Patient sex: M
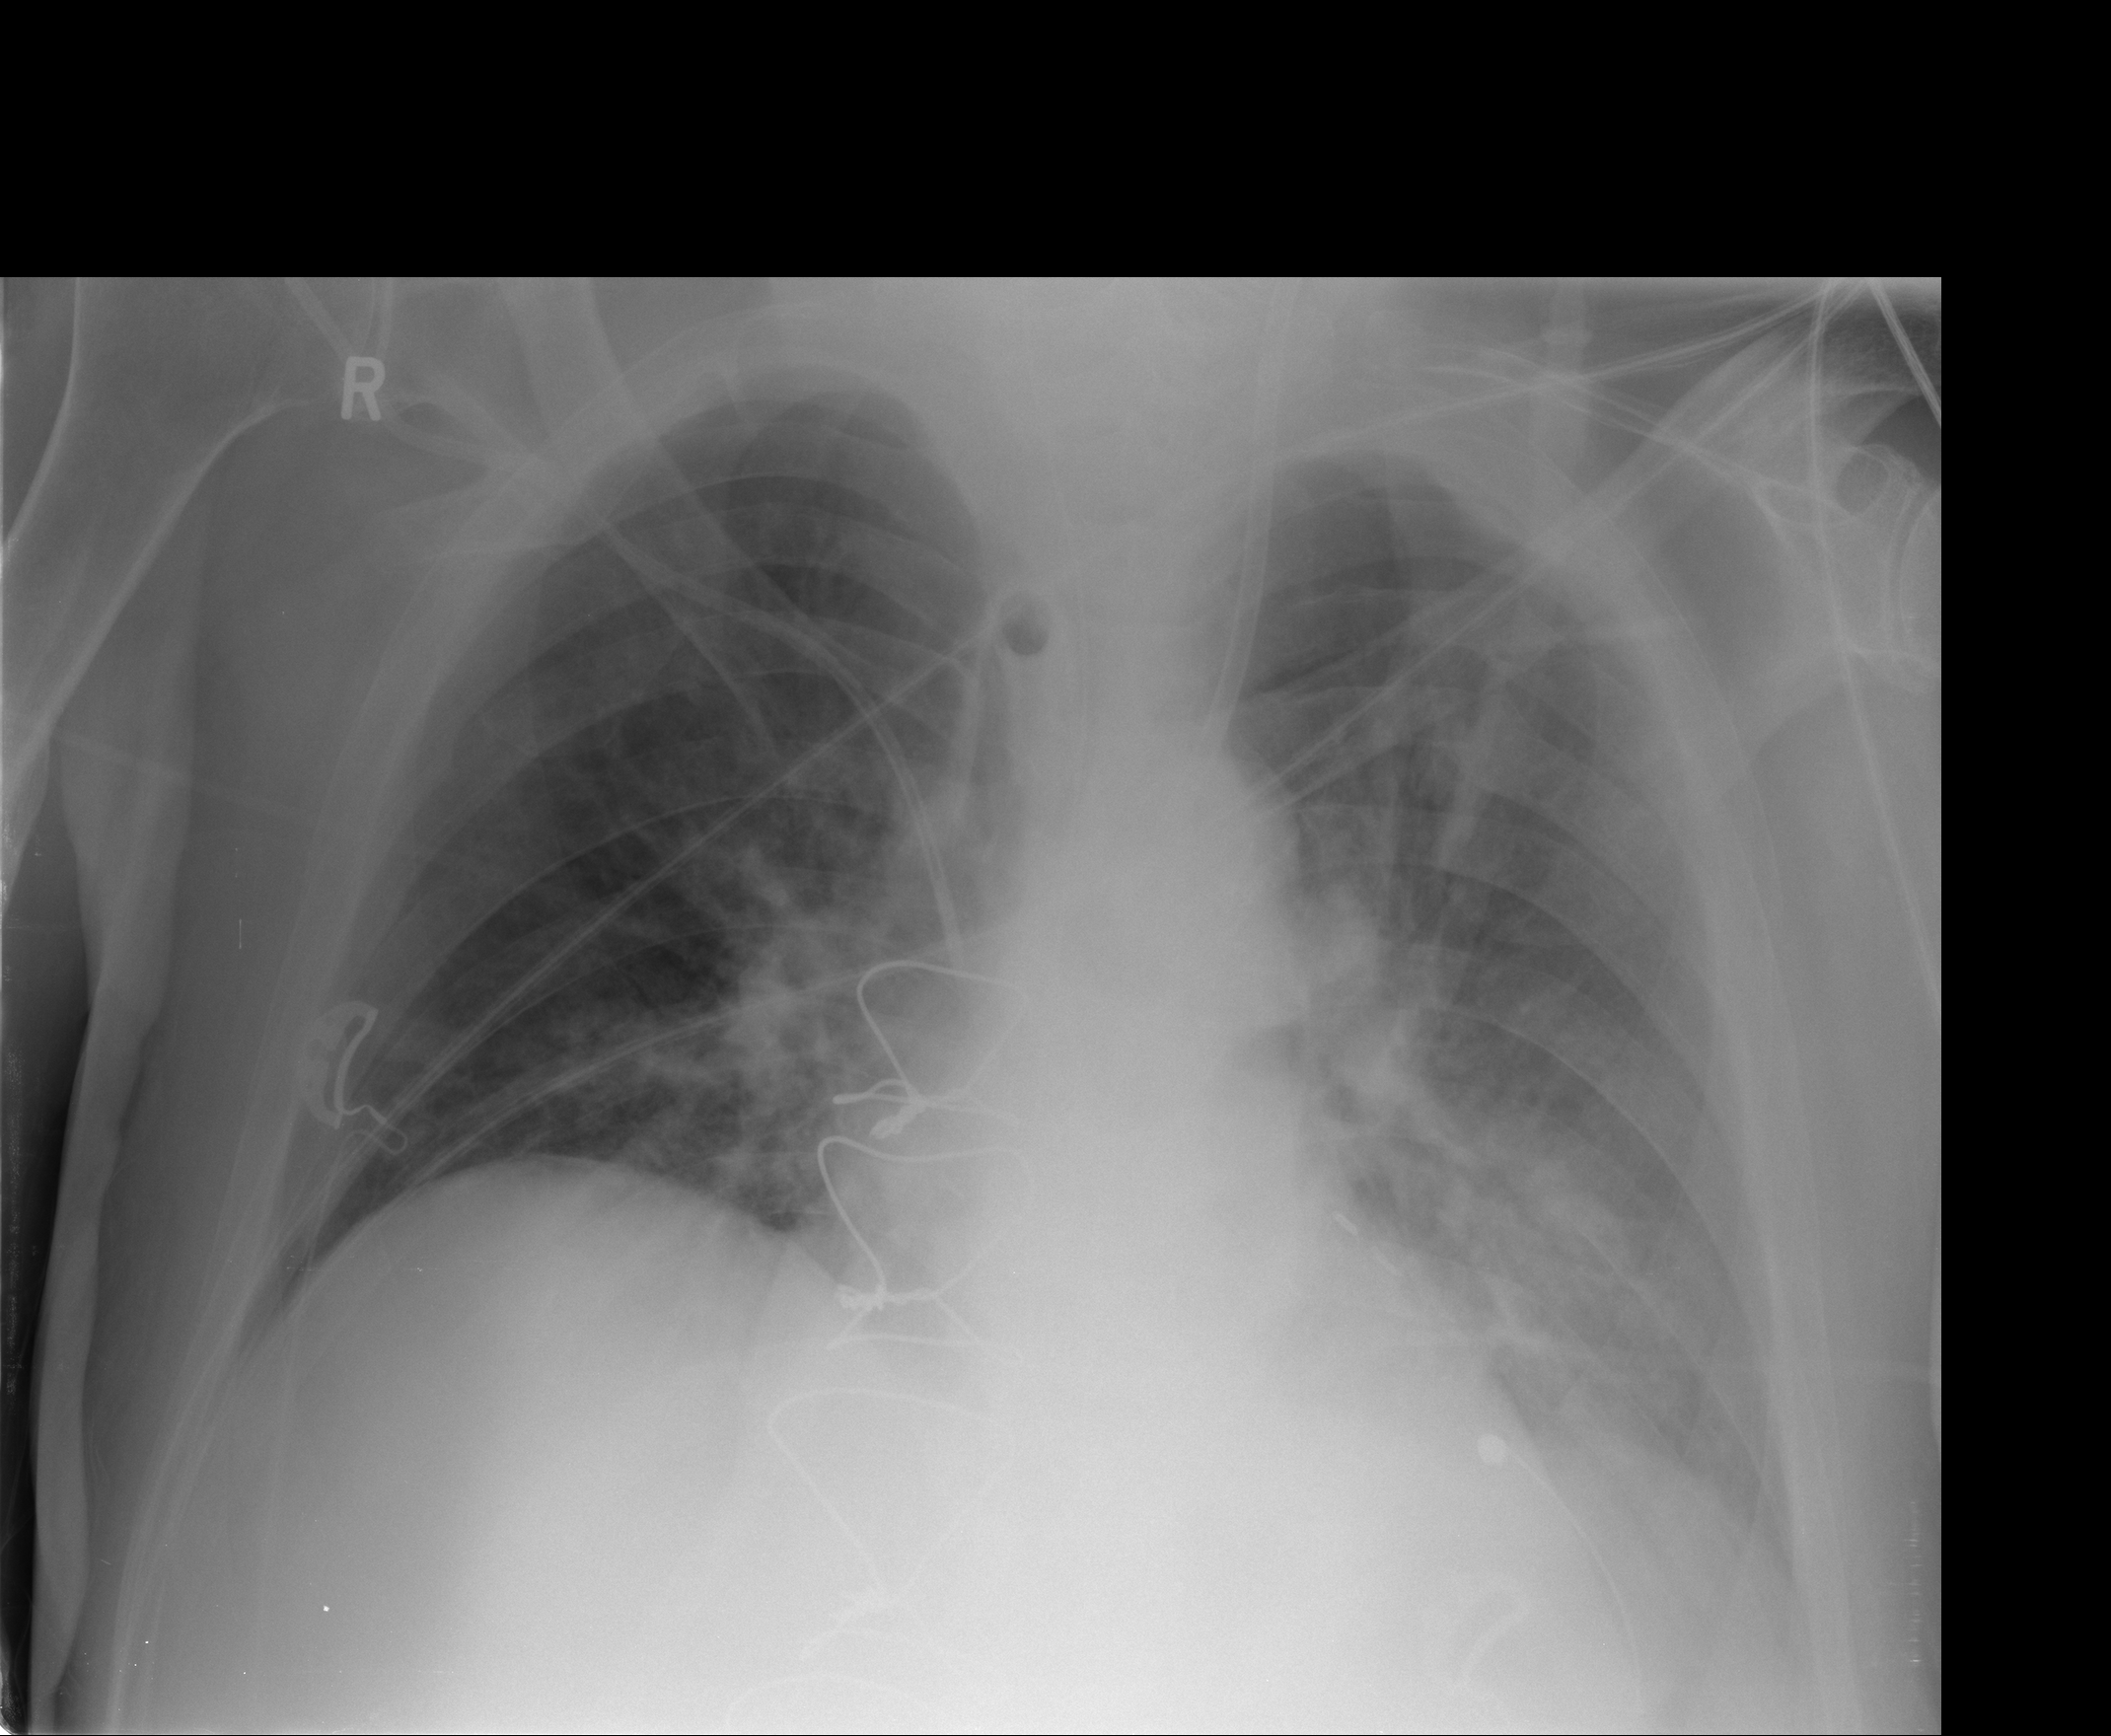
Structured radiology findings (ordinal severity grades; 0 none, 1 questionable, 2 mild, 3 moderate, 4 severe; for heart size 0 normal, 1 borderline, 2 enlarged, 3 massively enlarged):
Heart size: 0
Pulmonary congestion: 3
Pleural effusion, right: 0
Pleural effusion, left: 2
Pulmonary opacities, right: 2
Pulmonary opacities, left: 2
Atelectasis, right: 2
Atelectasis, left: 2